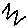
Label: zigzag